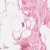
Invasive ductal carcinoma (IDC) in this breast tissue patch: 0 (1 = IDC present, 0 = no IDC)